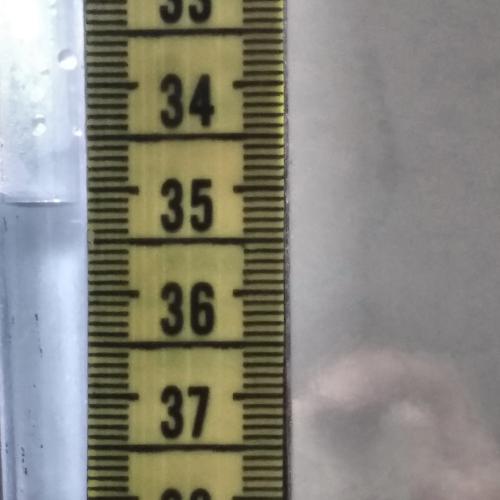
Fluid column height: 35.1 cm